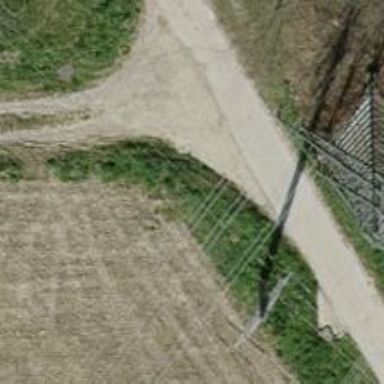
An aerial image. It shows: Paved track with grade1 quality.